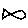
Label: fish